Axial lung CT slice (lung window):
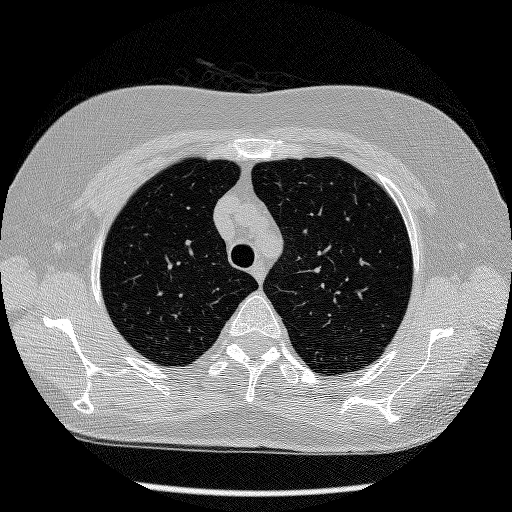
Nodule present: no